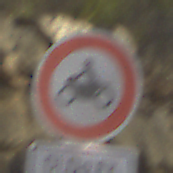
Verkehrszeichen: VerbotKraftraeder
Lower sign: ZeitangabenMitBeschraenkungAufWochentage3
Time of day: MorningAfternoon
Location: Outdoor (RoadRail)
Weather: PartlyCloudy
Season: NotSpecified
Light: Natural